Question: Query:
'''
SELECT EmployeeId,
HireDate,
TerminationDate
FROM dbo.Employment
WHERE EmployeeId = 318312
ORDER BY HireDate,
TerminationDate;
'''
Result:

I need to get the number of days this person worked. The problem is that the termination date is "messy" ... meaning, I might not get a termination date for every hire date.
So basically I need to put the dates in "order" ... and then figure out how many days the person had of employment.
In this scenario, it goes as follows:
1. Person is hired on 2012-12-19, has no termination date and then was re-hired on 2012-12-27.
2. Person terminates on 2014-03-01 and then is re-hired on 2014-06-05.
3. Person has no termination date after 2014-06-05 so it is assumed he was re-hired on 2014-06-06 rather than 2014-06-05.
How do I go about creating a query that captures the number of EMPLOYMENT days (excluding gaps), in this scenario?
I would be grouping this by EmployeeID as I'm running this for multiple employees.
This problem is really kicking my butt and I need some help.
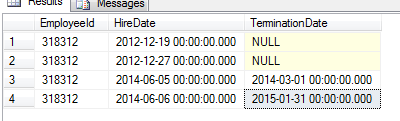
Answer: This is rather complex but uses LAG to get the previous row, put that in a CTE and then pick out the data with a CASE:
'''
;WITH dataCTE AS
(SELECT EmployeeID,
LAG(HireDate, 1) OVER (ORDER BY HireDate) PreviousHireDate,
LAG(TerminationDate, 1) OVER (ORDER BY HireDate) PreviousTerminationDate,
HireDate, TerminationDate
FROM Employment)
SELECT EmployeeID,
CASE WHEN PreviousTerminationDate IS NULL THEN PreviousHireDate ELSE HireDate END AS HireDate,
TerminationDate,
DATEDIFF(DAY, CASE WHEN PreviousTerminationDate IS NULL THEN PreviousHireDate ELSE HireDate END, TerminationDate) AS NumberOfDays
FROM dataCTE
WHERE TerminationDate IS NOT NULL
'''
Example fiddle here: <URL>